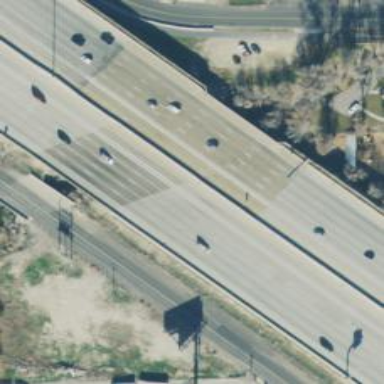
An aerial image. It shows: Bridge over motorway.